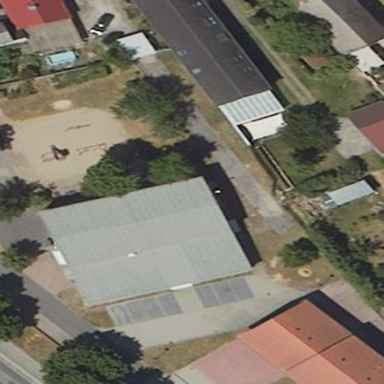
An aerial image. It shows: Sports hall building.